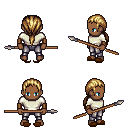
a pixel art fantasy rpg character, male body template, human, dark skin, white long-sleeve shirt, metal pants, blonde ponytail hairstyle, leather bracers, brown slippers, spear, four views (front, back, left, right), 2x2 character sprite sheet, small pixel art, hard edges, no anti-aliasing